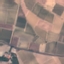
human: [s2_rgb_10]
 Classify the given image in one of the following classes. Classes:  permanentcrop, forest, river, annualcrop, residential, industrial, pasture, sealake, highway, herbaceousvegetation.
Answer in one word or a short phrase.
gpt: PermanentCrop